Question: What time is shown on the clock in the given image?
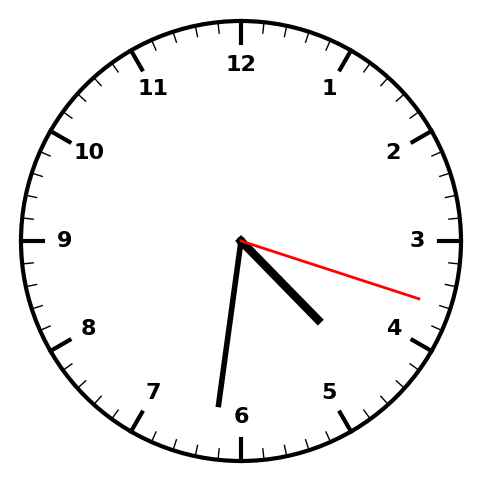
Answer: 04:31:18